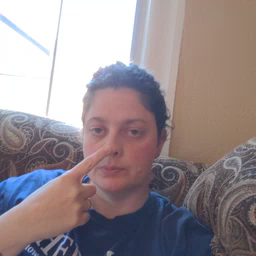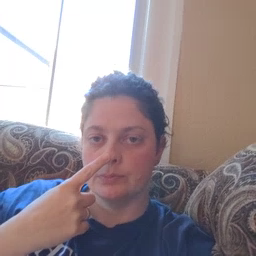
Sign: bug